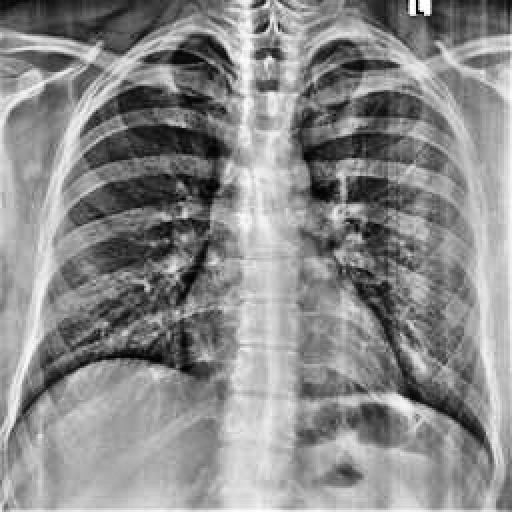
Finding: NORMAL